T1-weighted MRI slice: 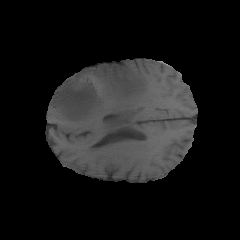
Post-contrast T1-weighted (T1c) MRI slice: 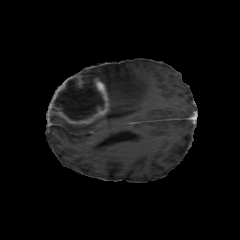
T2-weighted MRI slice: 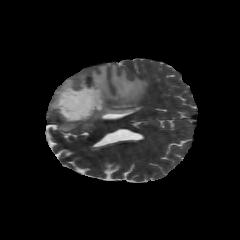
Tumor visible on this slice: yes